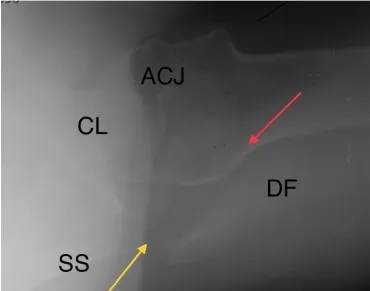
Left shoulder x-rays. Axillary view, yellow and red arrows: the same as figure a.
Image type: radiology (x_ray)